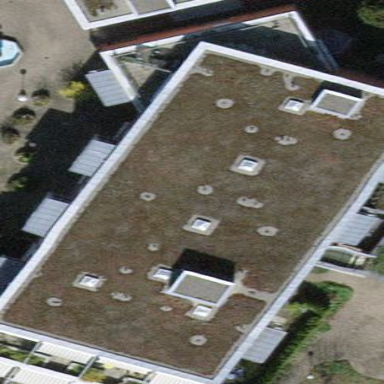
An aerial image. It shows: Nursing home building.